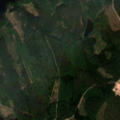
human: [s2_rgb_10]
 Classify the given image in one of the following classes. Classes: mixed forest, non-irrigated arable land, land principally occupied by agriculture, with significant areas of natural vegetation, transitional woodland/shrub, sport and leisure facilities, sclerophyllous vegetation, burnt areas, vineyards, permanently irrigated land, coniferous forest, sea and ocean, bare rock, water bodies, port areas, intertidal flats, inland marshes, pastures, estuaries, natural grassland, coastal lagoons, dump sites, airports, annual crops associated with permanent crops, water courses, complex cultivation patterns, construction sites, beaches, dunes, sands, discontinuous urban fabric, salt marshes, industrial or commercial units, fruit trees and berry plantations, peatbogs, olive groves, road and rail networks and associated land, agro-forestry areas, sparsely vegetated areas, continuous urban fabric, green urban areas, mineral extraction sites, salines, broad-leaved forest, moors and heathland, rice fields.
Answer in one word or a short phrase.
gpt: coniferous forest, mixed forest, water bodies